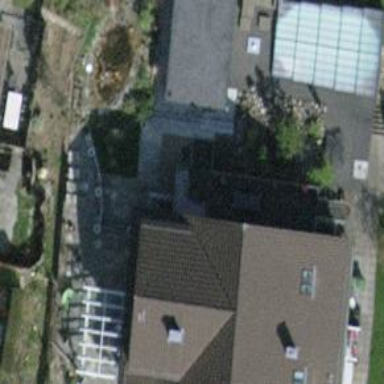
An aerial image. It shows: Semi-detached house.